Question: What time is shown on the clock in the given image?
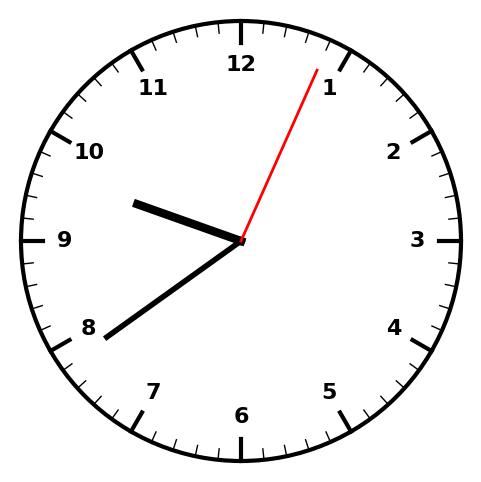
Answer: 09:39:04